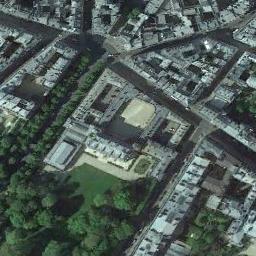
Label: palace